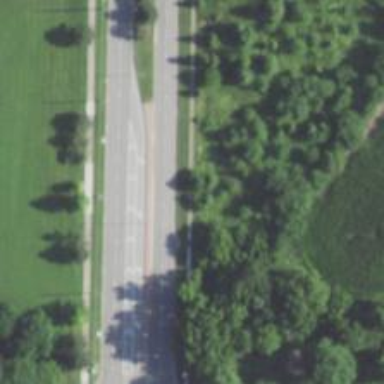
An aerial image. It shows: Solid road edge marking is visible.